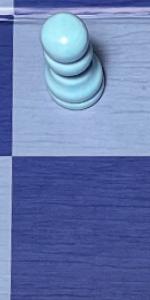
Label: Empty